Interaction volume radius: 5 \u00c5
Interaction volume height: 25 \u00c5
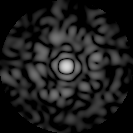
Disorder parameter: 0.8275